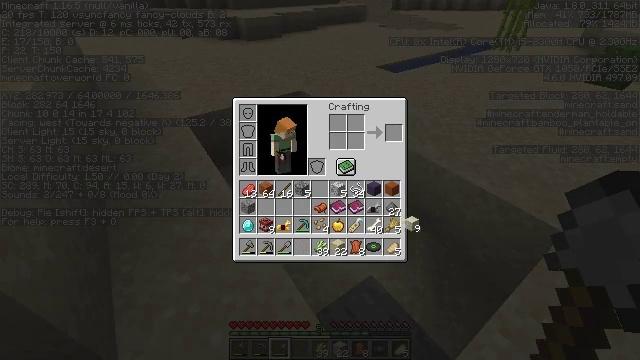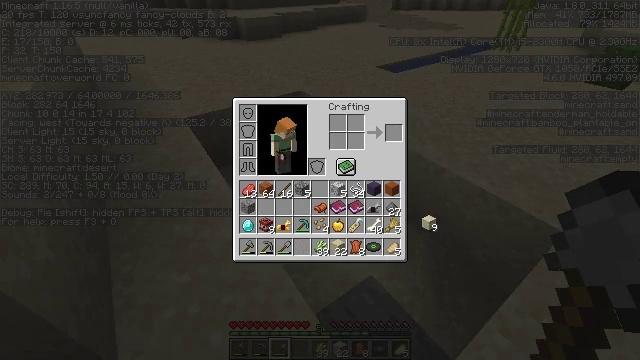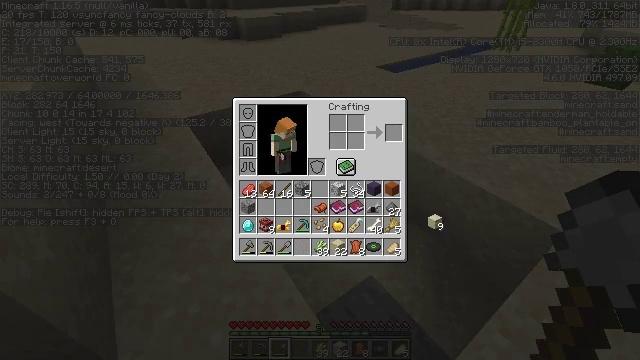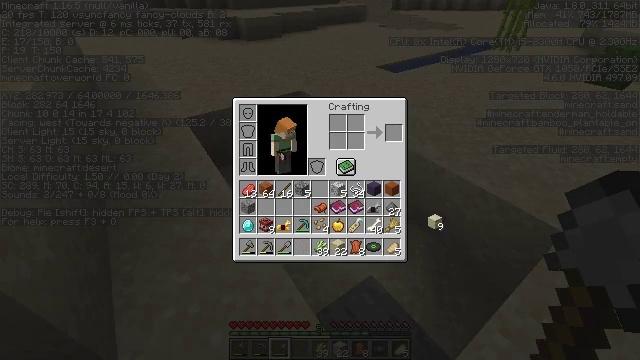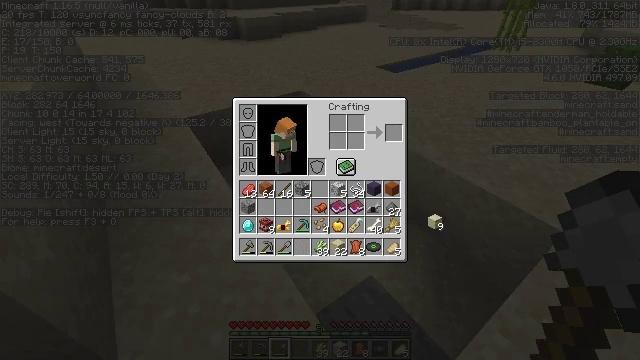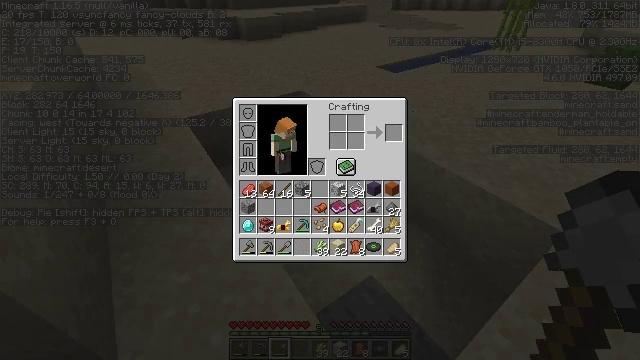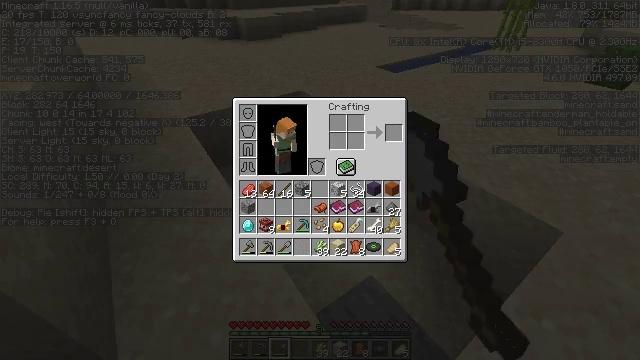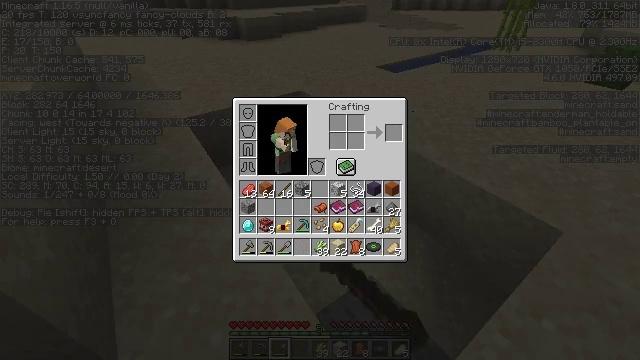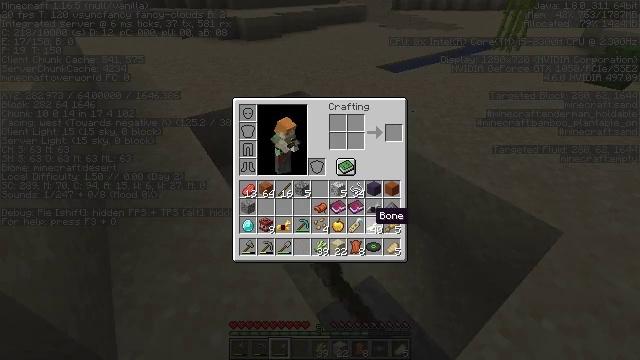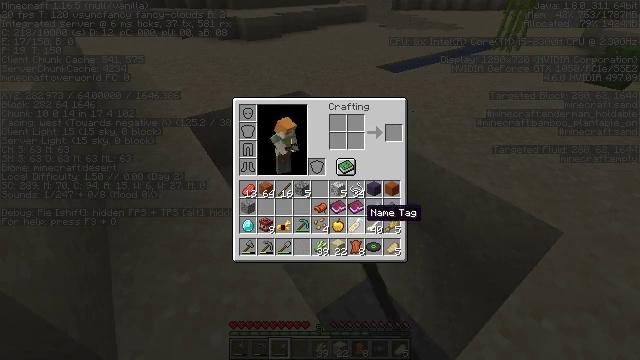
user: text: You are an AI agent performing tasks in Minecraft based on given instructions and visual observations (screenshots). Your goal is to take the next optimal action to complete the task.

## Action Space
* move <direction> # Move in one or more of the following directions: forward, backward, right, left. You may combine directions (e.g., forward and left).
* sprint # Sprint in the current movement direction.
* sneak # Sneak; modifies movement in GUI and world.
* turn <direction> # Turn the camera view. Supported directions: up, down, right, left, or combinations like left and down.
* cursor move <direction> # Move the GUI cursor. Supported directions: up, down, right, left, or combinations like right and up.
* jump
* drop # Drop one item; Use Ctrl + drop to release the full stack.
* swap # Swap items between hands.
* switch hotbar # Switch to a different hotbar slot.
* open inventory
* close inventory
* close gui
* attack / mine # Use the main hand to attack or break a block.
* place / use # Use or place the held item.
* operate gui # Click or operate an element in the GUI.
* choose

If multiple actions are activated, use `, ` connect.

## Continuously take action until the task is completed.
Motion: motion action
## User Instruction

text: Drop a cut sandstone.
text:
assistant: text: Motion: cursor move right
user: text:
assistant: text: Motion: no_op
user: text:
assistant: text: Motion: no_op
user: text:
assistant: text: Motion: operate gui
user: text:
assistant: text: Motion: no_op
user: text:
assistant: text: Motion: cursor move left
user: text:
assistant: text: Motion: cursor move left
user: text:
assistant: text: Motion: cursor move left
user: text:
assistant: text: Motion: cursor move left
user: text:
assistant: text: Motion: no_op